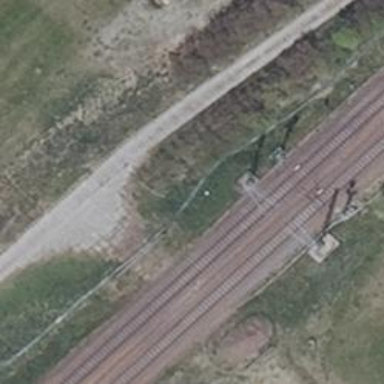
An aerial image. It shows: Track road passing through tunnel with grade 3 track surface.